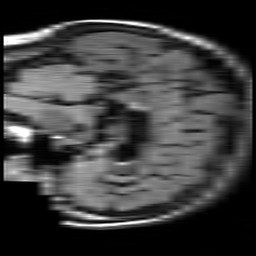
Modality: FLAIR
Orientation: sagittal
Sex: female
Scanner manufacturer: philips
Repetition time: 11 s
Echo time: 0.125 s